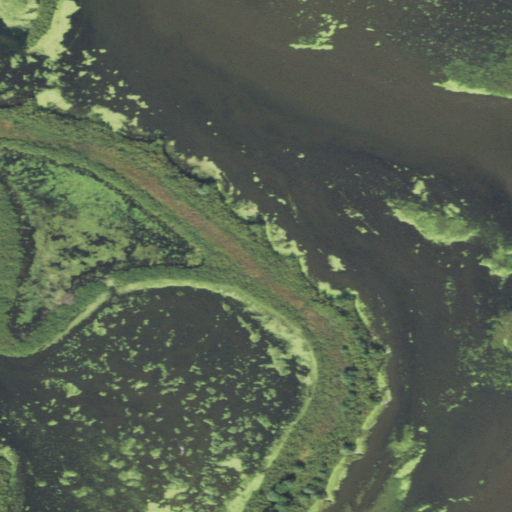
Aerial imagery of island in Minnesota named Paddlefish Island containing open water and herbaceous wetlands